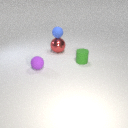
small blue rubber sphere above large red metal sphere